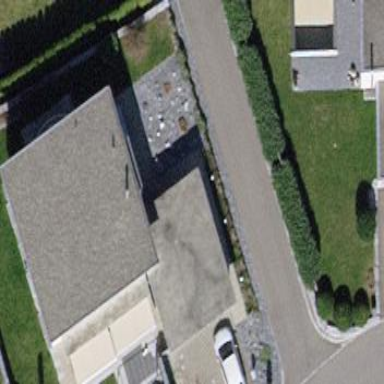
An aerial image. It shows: Garage.